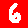
Digit: 6